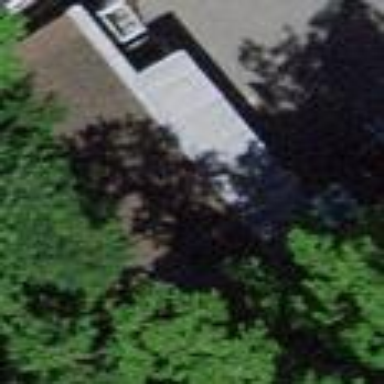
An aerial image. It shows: View of roof of building.